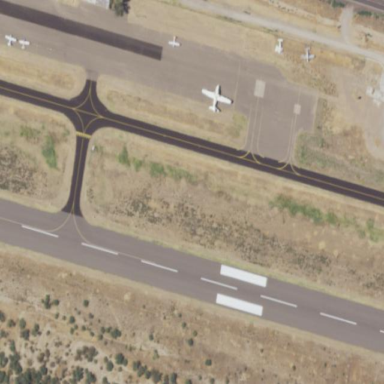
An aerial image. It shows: Apron at the airport with asphalt surface.